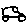
Label: car